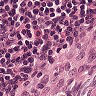
Metastatic tissue present: no